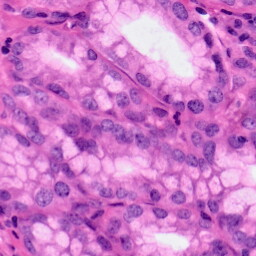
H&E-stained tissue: Pancreatic